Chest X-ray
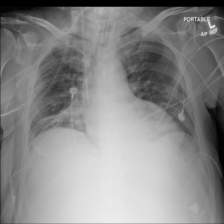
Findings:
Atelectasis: negative
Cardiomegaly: negative
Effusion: negative
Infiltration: negative
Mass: negative
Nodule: negative
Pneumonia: negative
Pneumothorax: negative
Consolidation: negative
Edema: negative
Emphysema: negative
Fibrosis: negative
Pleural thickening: negative
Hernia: negative